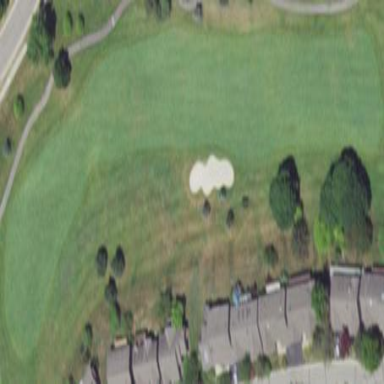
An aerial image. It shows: Grassy area designated as golf fairway.